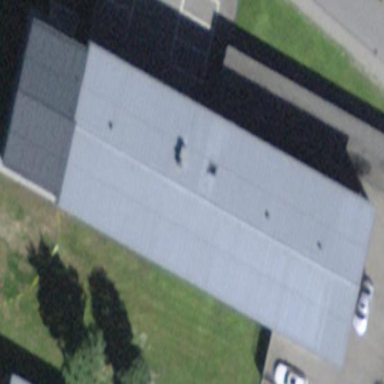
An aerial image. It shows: School building.